Question: I making a SQL statement using union all as the following image:

But the name of the column is the first name used in SQL query. How make this SQL statement without this my error?
Thanks a lot!
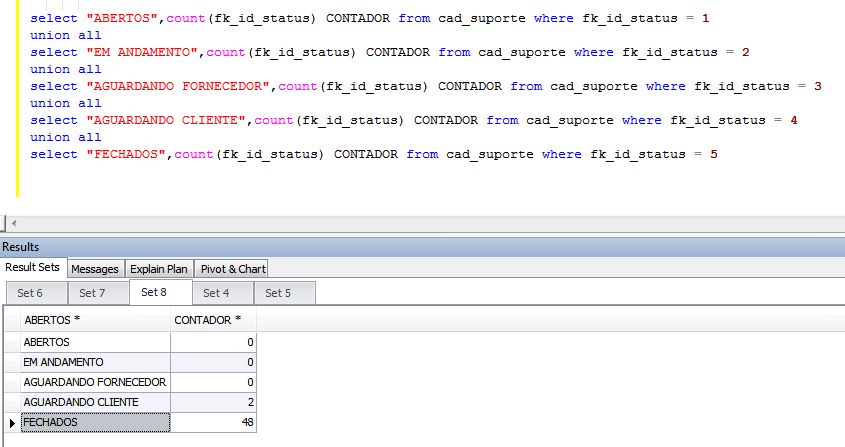
Answer: Use 'as' to make an alias name. You already do it with the 'count()' column too but did not use 'as' which is optional.
'''
select 'abertos' as some_name, count(fk_id_status) ....
'''
BTW you only need to do it for the first query in the 'union'